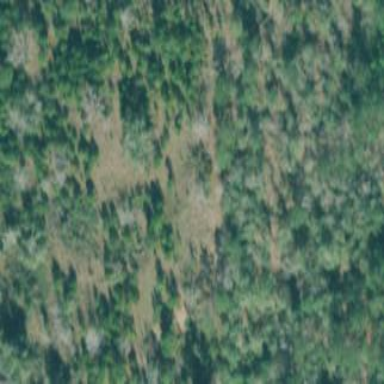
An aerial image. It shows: Mixed leaf woodland.